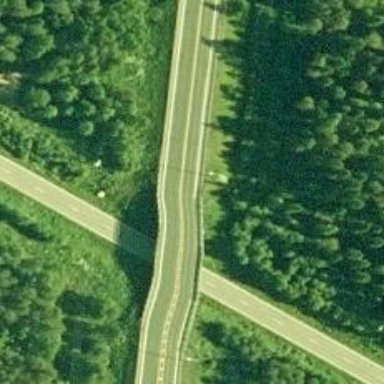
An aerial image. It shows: Motorway bridge with asphalt surface. It is part of trunk highway.